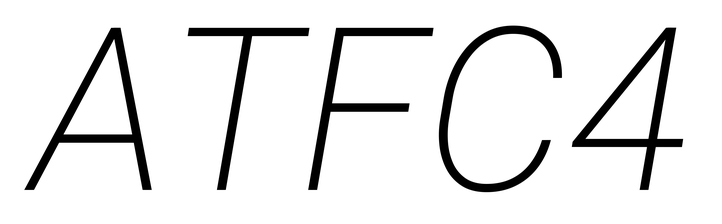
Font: Roboto-Italic_ExtraLight_Italic